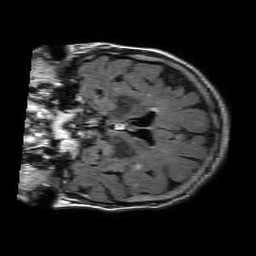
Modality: FLAIR
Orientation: coronal
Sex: female
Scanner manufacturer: philips
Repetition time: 11 s
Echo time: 0.125 s